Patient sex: M
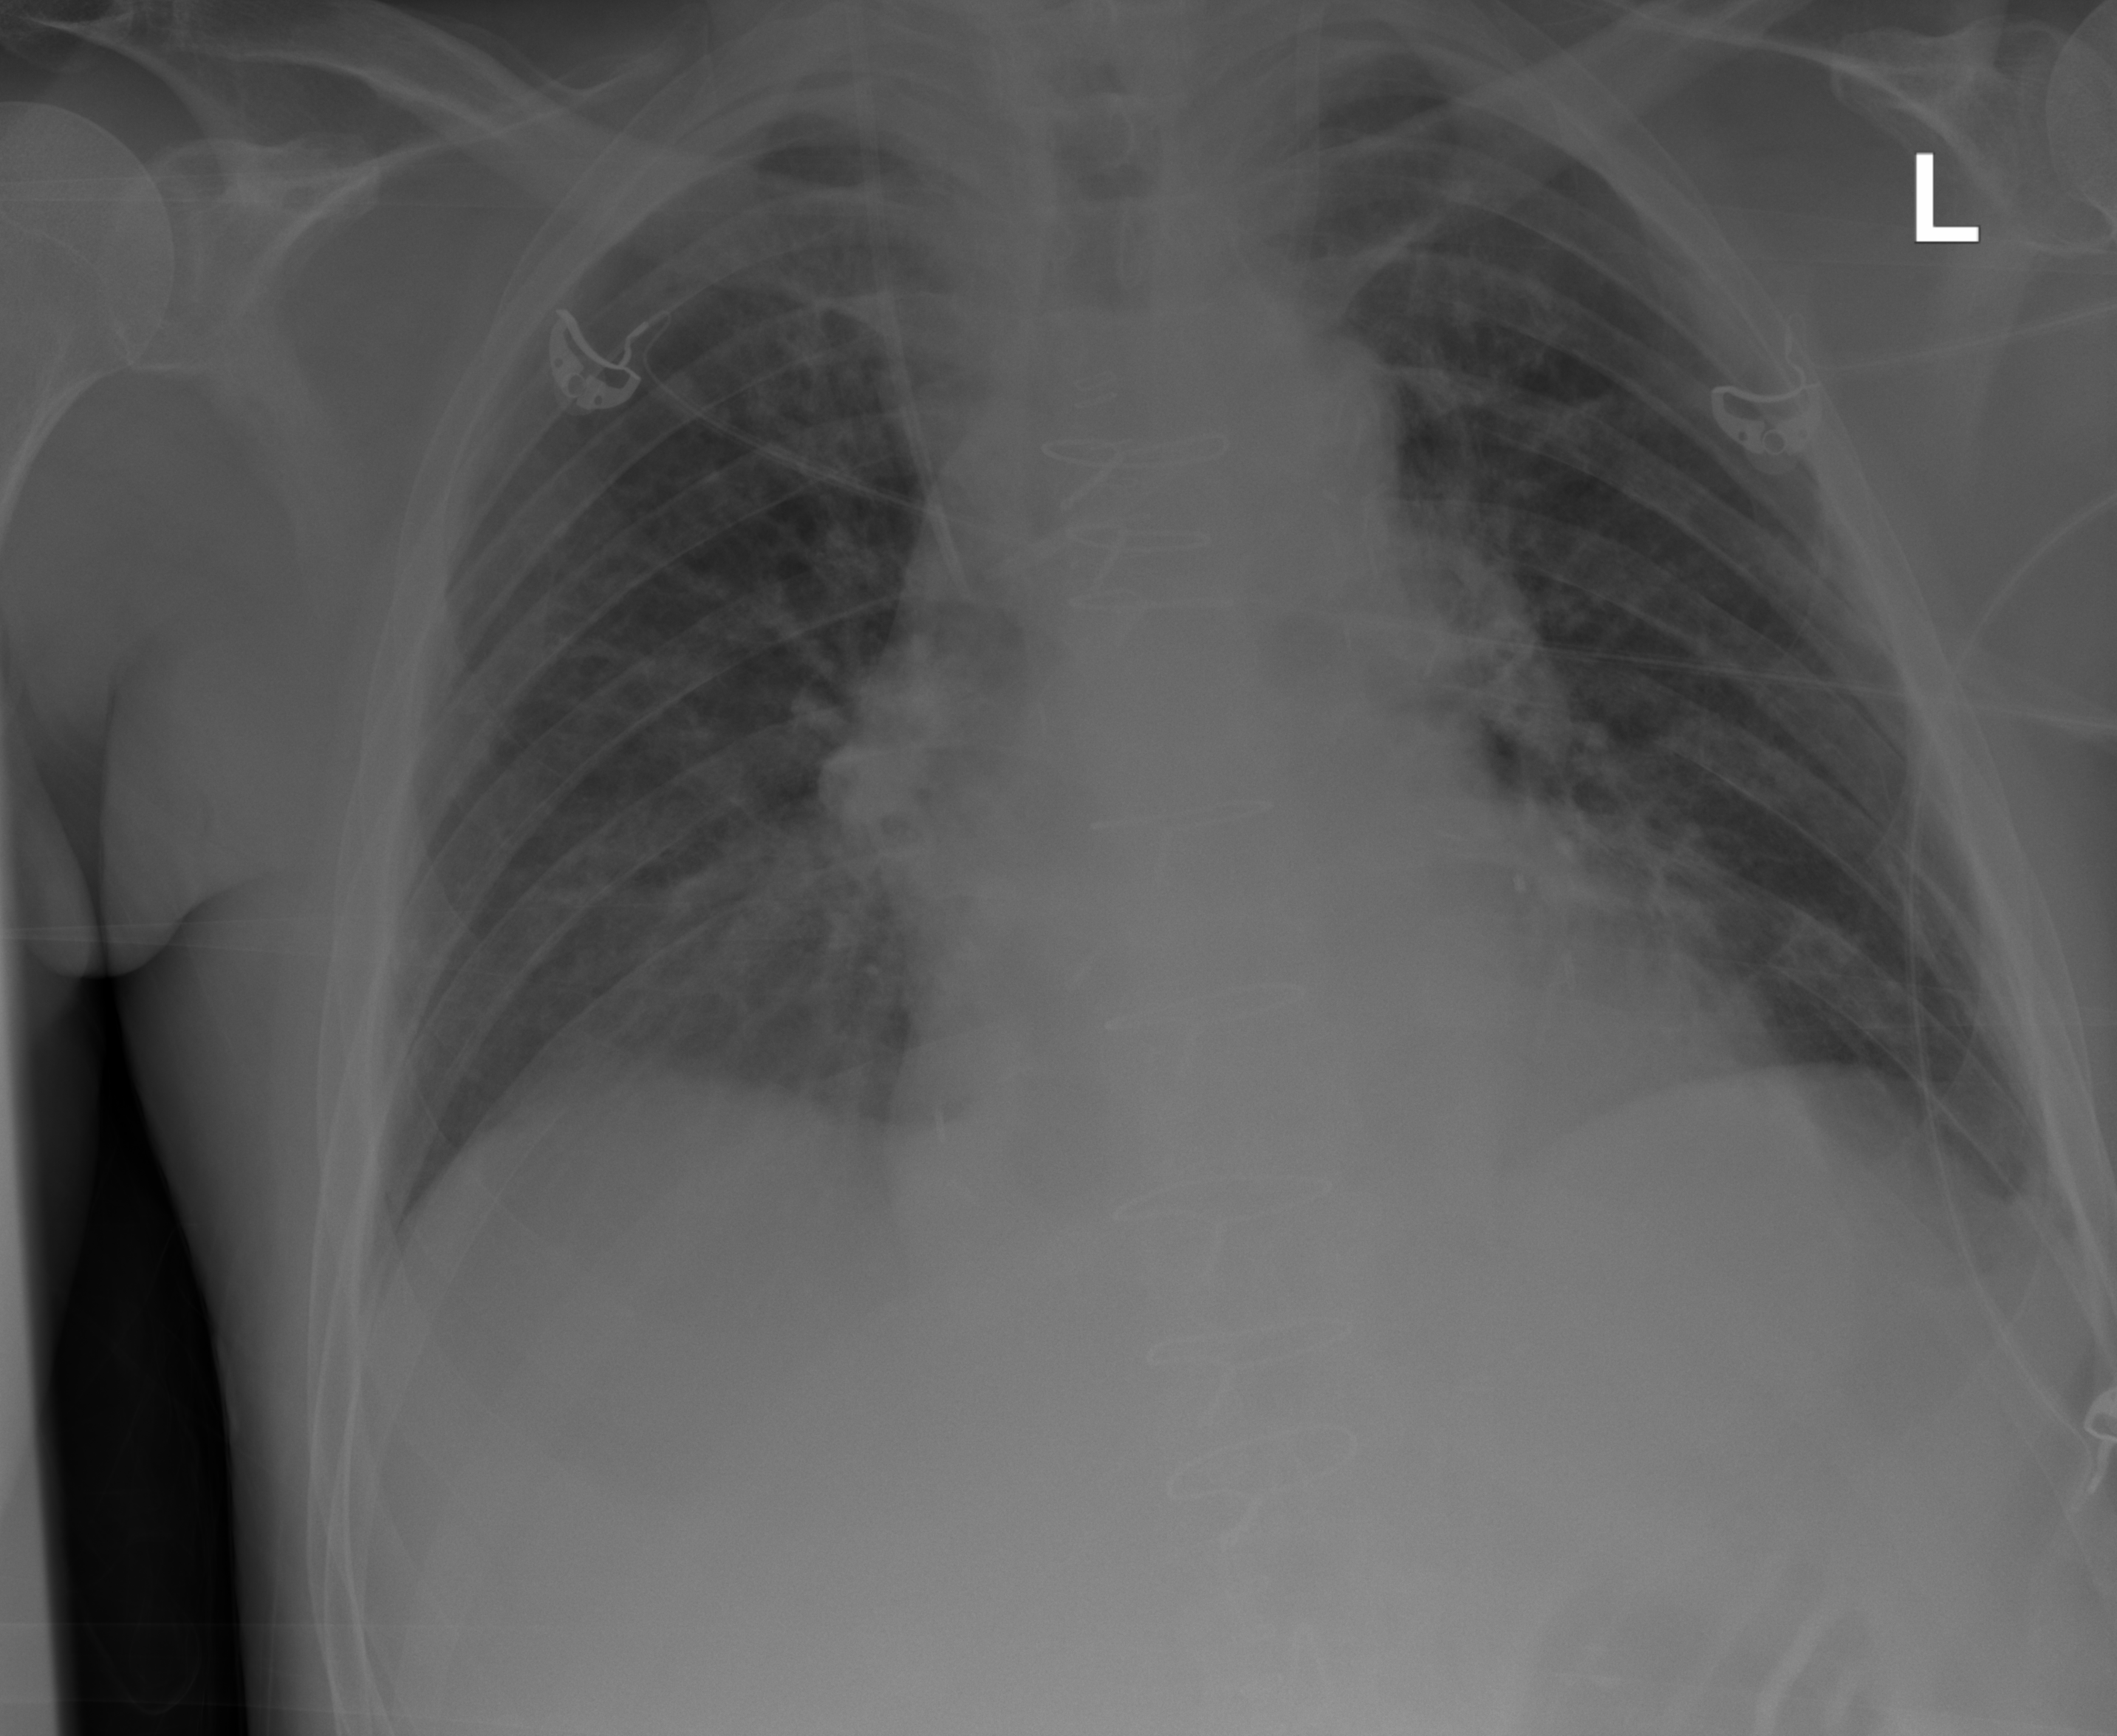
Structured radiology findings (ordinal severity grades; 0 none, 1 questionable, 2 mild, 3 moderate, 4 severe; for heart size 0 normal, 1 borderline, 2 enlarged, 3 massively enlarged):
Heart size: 2
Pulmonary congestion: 2
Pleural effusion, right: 2
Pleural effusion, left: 2
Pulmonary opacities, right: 2
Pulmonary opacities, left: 2
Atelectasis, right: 0
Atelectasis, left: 1